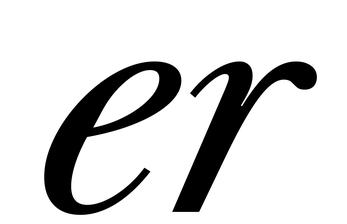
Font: LibreCaslonText-Italic_Italic